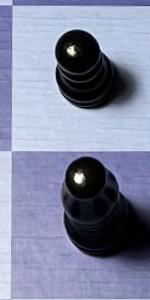
Label: Bishop_Black